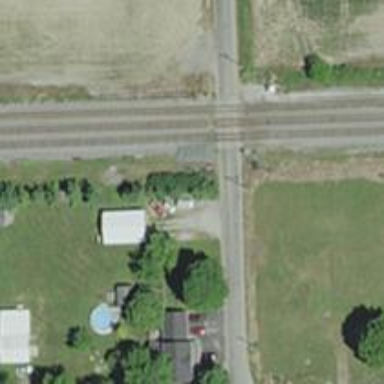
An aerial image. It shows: Level crossing along the railway.